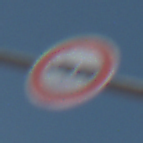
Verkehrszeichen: VerbotLastkraftwagenMitAnhaenger
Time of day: Midday
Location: Outdoor (Nature)
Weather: Clear
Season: NotSpecified
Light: Natural